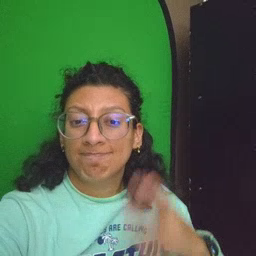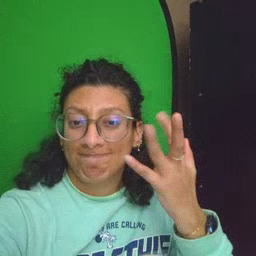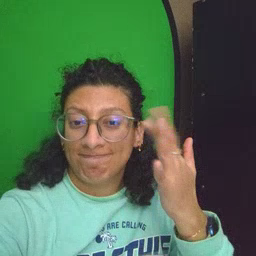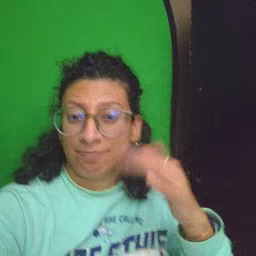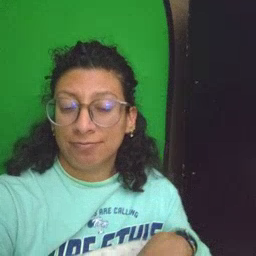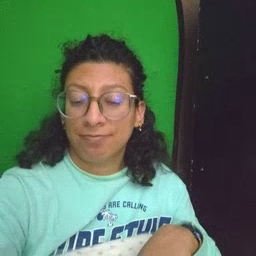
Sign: finger